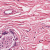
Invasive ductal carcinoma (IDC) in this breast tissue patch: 0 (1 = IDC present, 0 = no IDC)